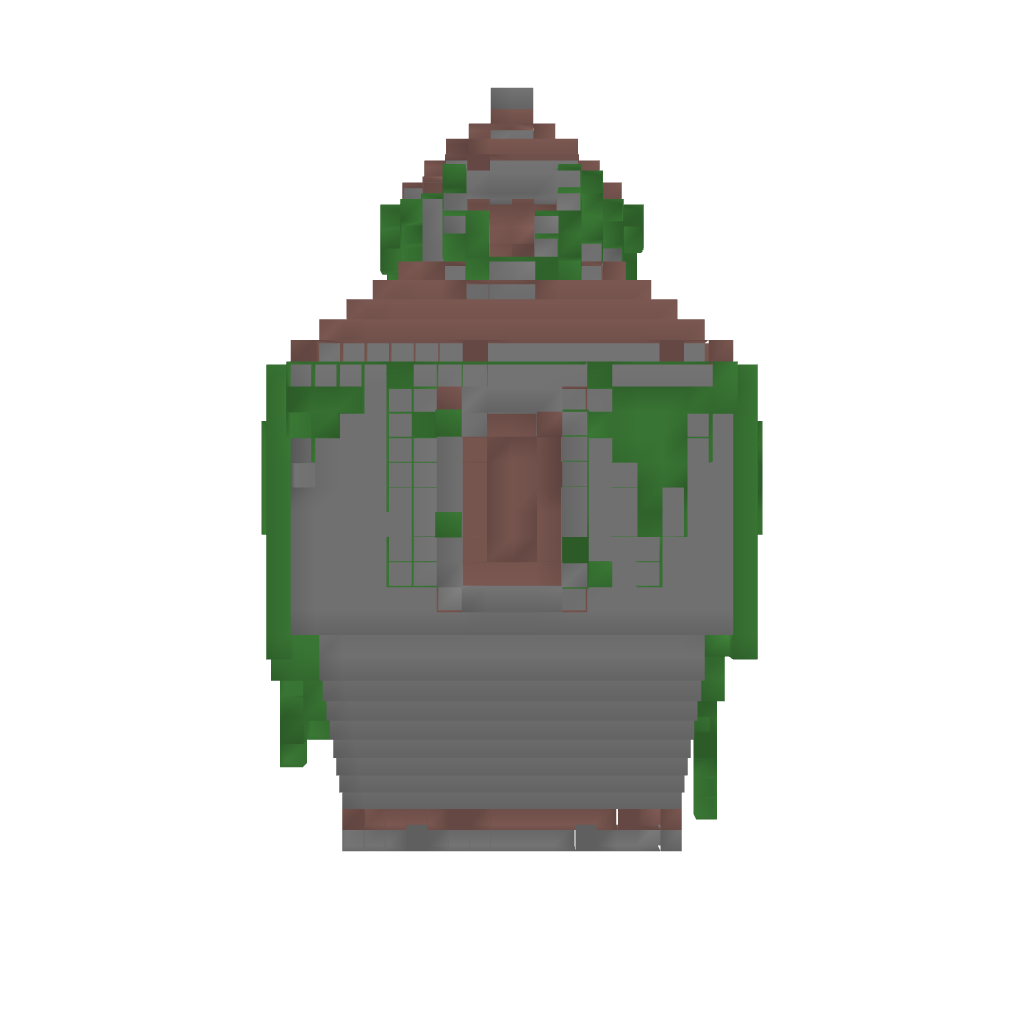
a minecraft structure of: Dracula's rest bad low quality